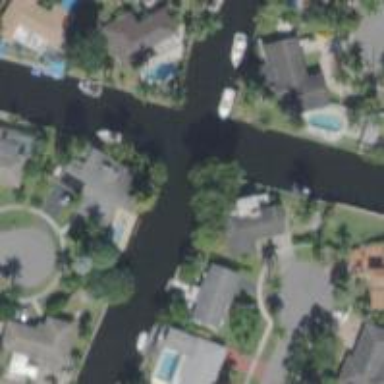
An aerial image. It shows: Canal.